Question: I wish to know if there is any way of supplying a value for 'pg_stat_activity.application_name' from a Node.js application.
Example: nodejs myapp.js will show: NodeJs - My App

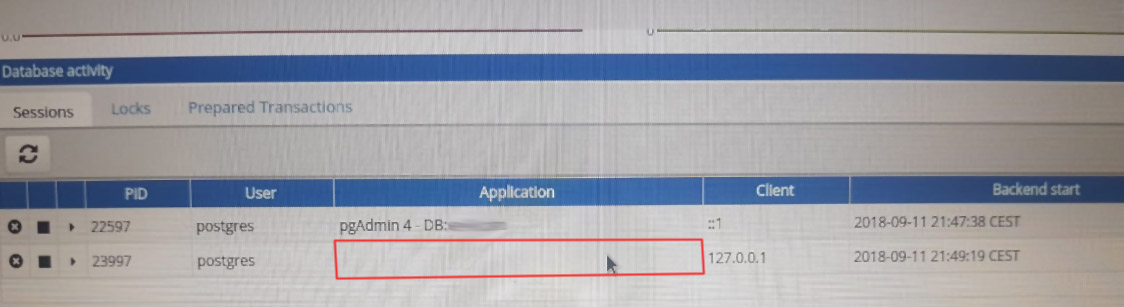
Answer: Just as suggested, putting when you are creating your connection works like a charm in this way:
'''
const client = new Client({
user: 'postgres',
host: 'localhost',
database: 'dbname',
password: 'postgres',
port: 5432,
application_name: 'a name', <---- THIS ONE MAKES THE MAGIC :)
});
'''
So many thanks!